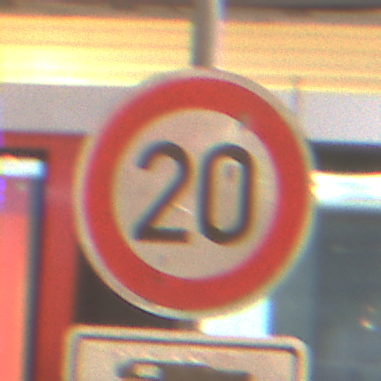
Verkehrszeichen: Geschwindigkeit20
Zusatzzeichen unten: HinweisDurchSinnbild23
Umgebung: Indoor, Urban
Tageszeit: NotSpecified
Wetter: NotSpecified
Licht: Artificial
Jahreszeit: NotSpecified
Kontrast: MediumContrast